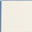
Piece: xx